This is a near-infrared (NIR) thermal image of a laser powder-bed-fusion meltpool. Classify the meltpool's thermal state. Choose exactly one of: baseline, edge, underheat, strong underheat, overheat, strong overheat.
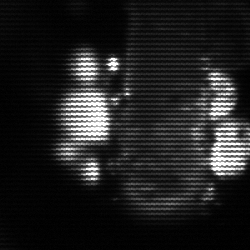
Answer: strong underheat